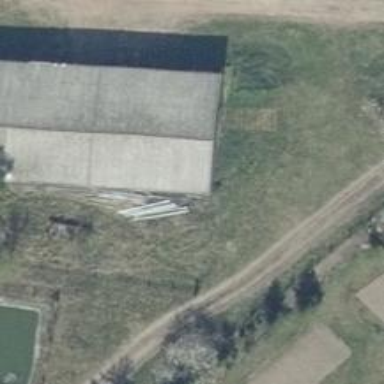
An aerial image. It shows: Farm building with gabled roof oriented along its structure.